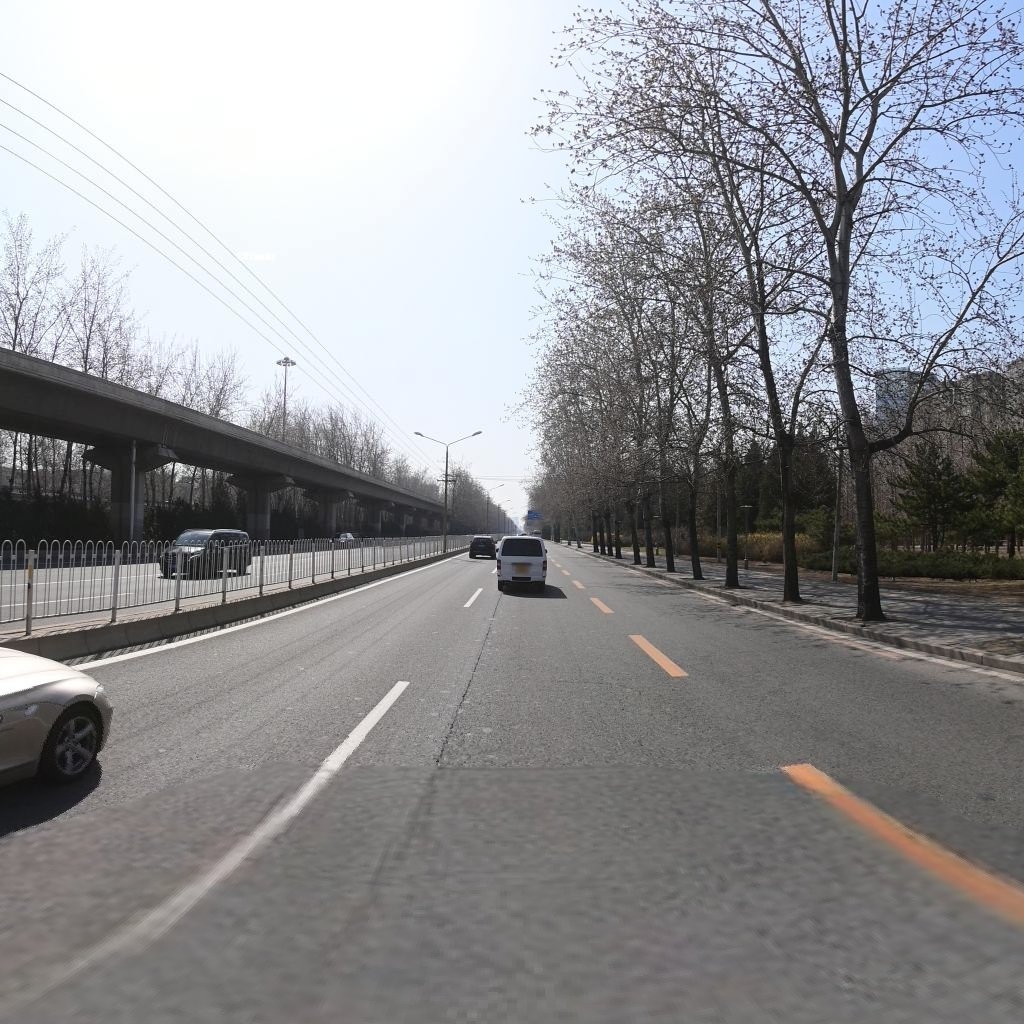
Region: Chaoyang
Road damage annotations: longitudinal crack